Field crop: maize
Growth stage: 1
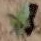
Species: datura